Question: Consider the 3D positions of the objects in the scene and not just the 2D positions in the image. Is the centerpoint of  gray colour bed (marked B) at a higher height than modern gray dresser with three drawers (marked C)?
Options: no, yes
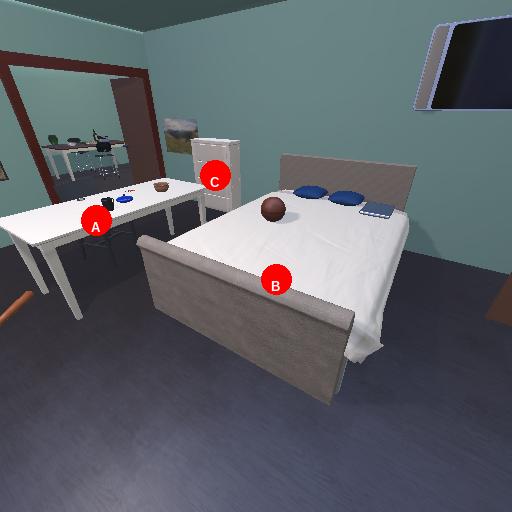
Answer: no